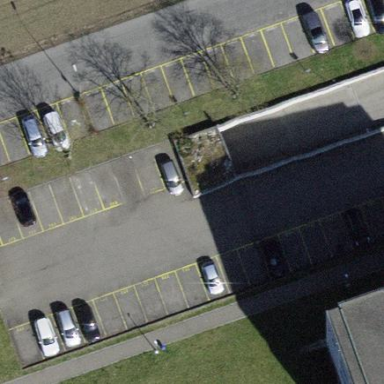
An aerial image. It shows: Parking area with surface.